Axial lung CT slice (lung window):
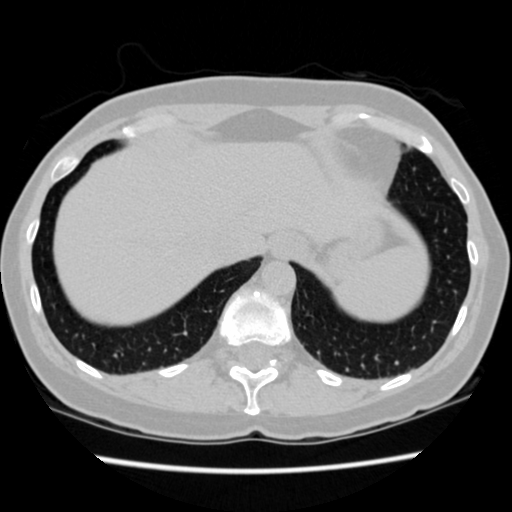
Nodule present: no